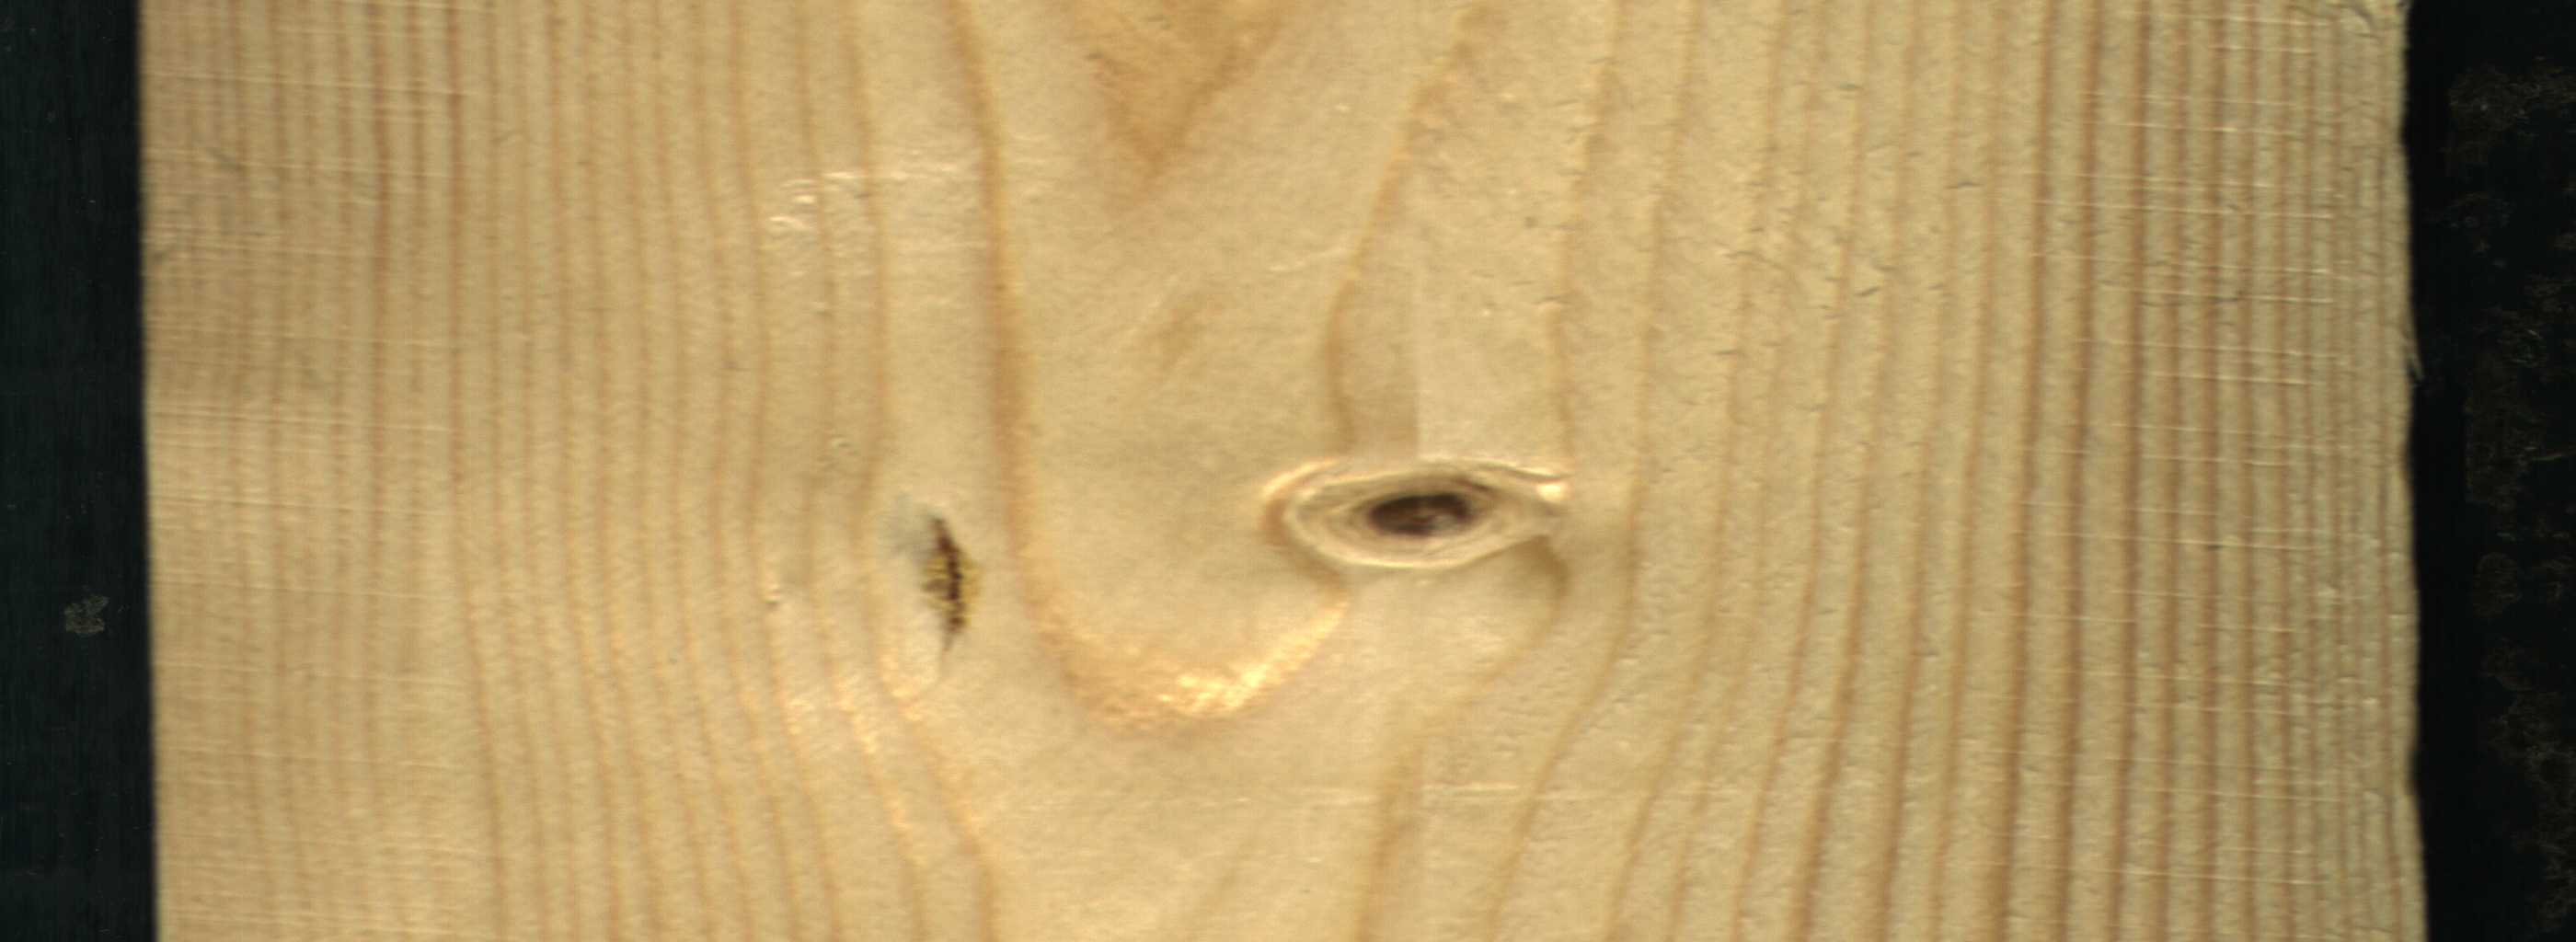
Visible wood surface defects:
resin
Dead_Knot